Current action and preconditions to check: trajectory_clear

Your task: For each precondition in the list above, predict whether it will hold at this action.

Consider the current scene as observed from the mobile robot's camera, and analyze the predicted future states of all dynamic agents (e.g., people, animals, vehicles, or any moving entities) within the NEXT SECOND.

IMPORTANT: Only answer "very likely" if you are absolutely certain—based on strong, clear evidence—that a dynamic agent will violate the precondition in the predicted future state. Do NOT answer "very likely" for unlikely, ambiguous, or low-probability risks.

Ask yourself for each precondition: Is there a high probability, with clear and convincing evidence, that the predicted future states of any dynamic agent will interfere with the predicted future state of the currently executing action within the NEXT SECOND, causing that precondition to fail?

Assess the risk level based on these predictions. Use "likely" or "very likely" if motions create a clear risk of interference.

Use "neutral" or "improbable" if agents are nearby but their predicted paths are clearly diverging or non-conflicting.

Failure Risk Categories: "very improbable", "improbable", "neutral", "likely", "very likely"

Answer Format: Output ONLY the probability_of_failure value from these categories: "very improbable", "improbable", "neutral", "likely", "very likely"

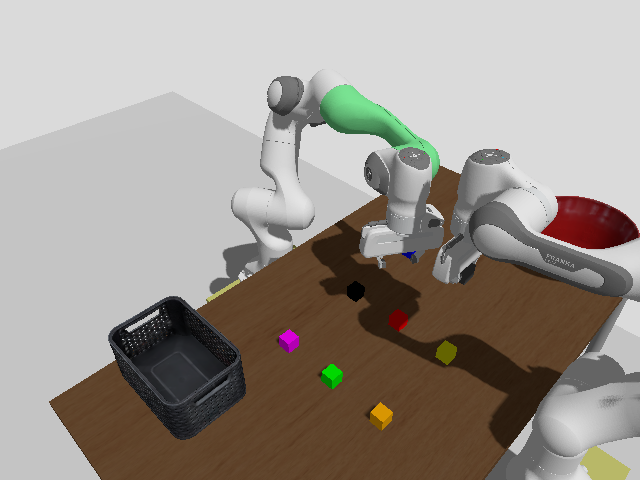

Answer: likely